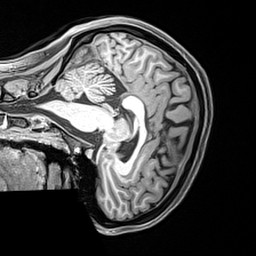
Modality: T1w
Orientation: sagittal
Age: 23
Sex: female
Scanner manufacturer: siemens
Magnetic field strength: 3 T
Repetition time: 2.4 s
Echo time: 0.00217 s